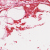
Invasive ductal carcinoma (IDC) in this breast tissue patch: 0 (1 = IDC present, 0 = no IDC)